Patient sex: M
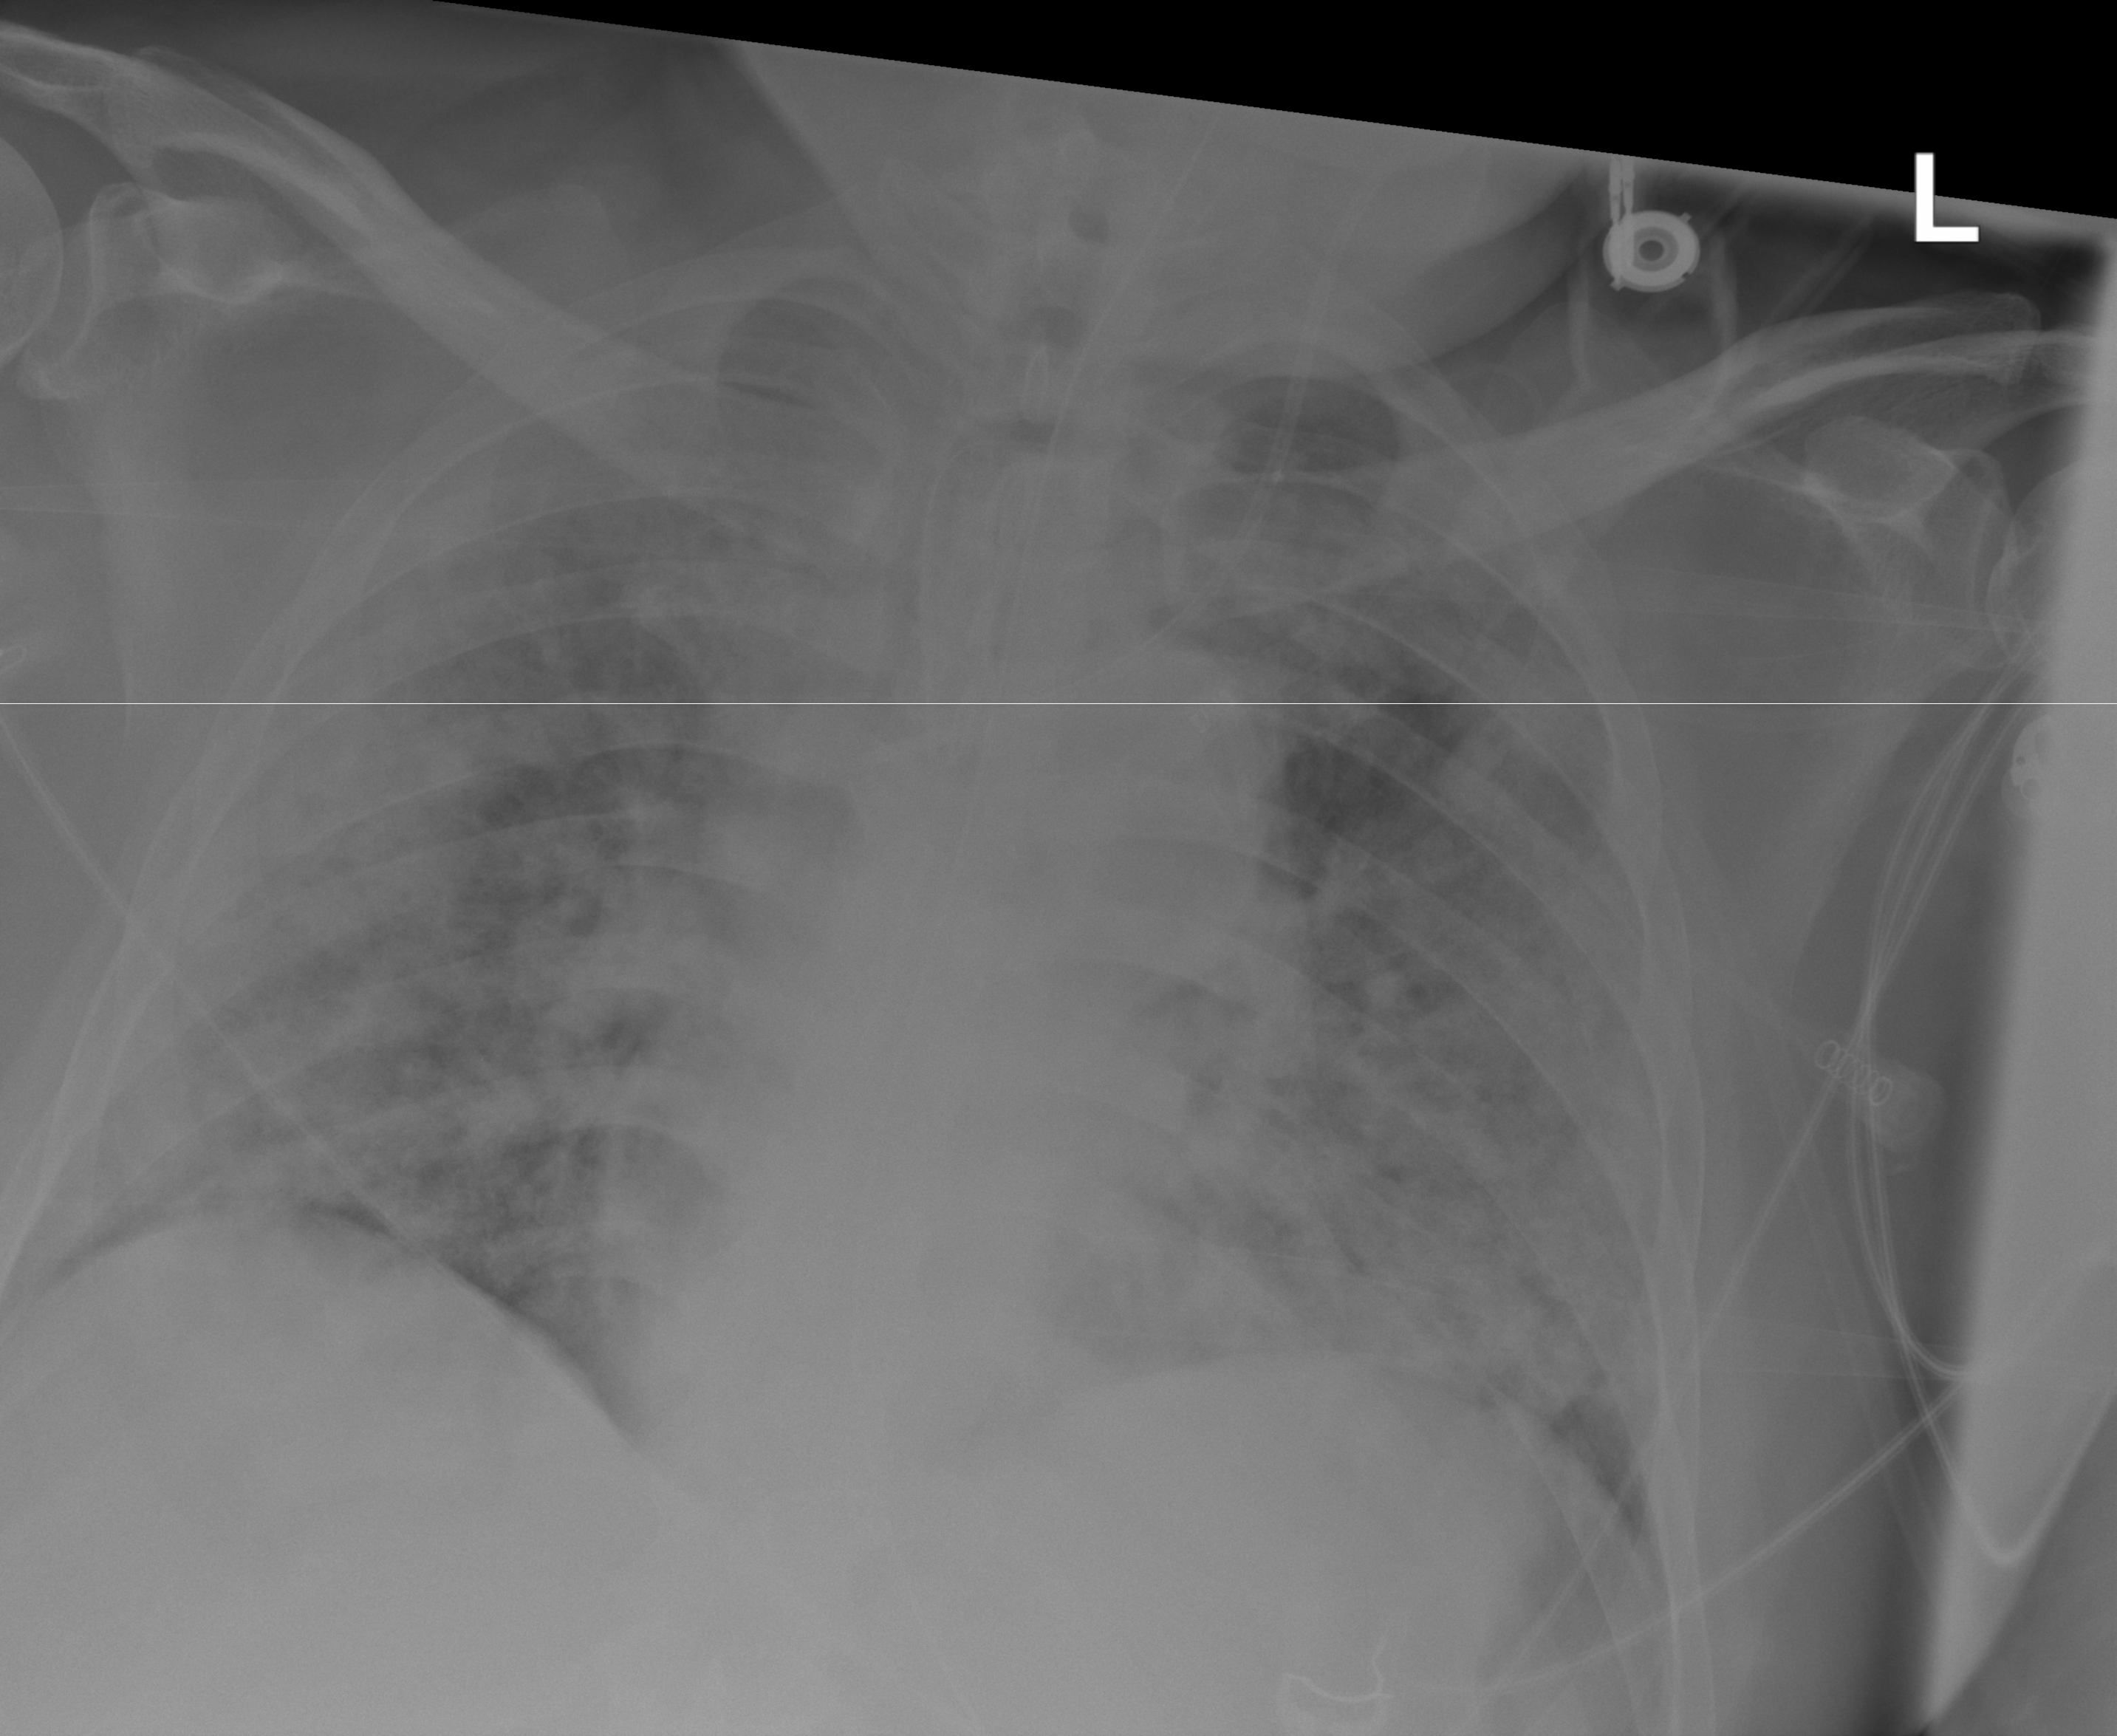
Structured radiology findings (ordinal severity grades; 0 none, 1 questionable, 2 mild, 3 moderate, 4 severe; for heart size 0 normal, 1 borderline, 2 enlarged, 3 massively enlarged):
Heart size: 1
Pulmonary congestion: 2
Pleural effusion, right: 0
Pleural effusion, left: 0
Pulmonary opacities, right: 4
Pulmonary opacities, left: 4
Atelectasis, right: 2
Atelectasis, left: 2